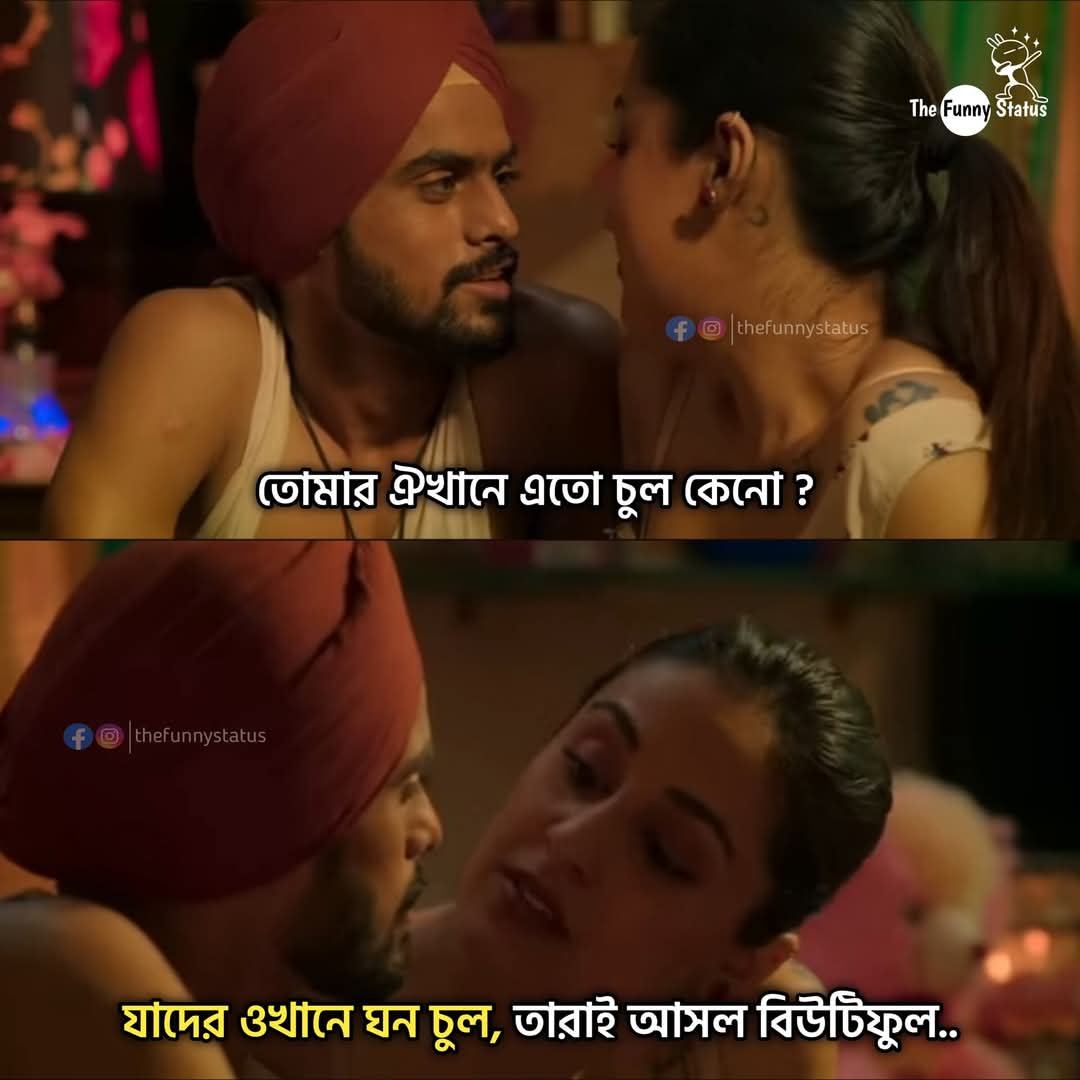
Text: তোমার ঐখানে এতো চুল কেনো?
যাদের ওখানে ঘন চুল, তারাই আসল বিউটিফুল..
Label: Non Hate